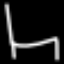
Label: chair